Aerial crown-view tile of a tropical tree (Barro Colorado Island, Panama), acquired 20241112:
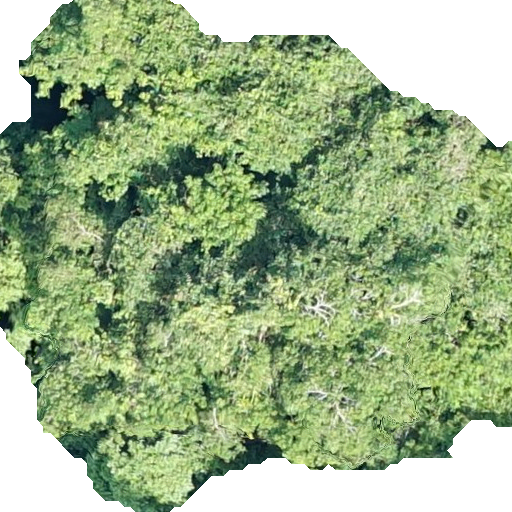
Species: Hura crepitans
GBIF accepted scientific name: Hura crepitans
Crown area: 361.14 m²